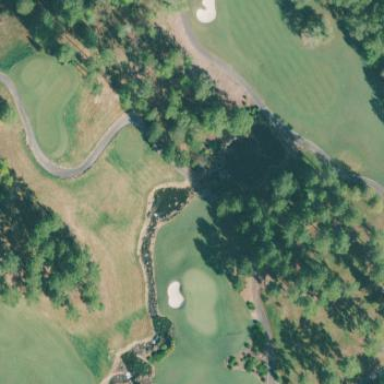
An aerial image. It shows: Rough area on grassy golf course.